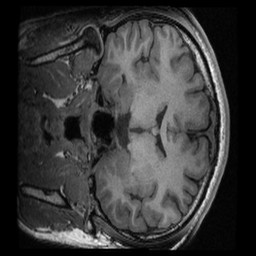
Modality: T1w
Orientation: coronal
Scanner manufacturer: ge
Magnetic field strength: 3 T
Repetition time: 0.007716 s
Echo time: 0.002944 s